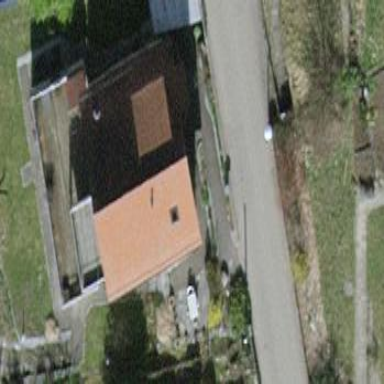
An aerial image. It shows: Detached building with gabled tile roof.